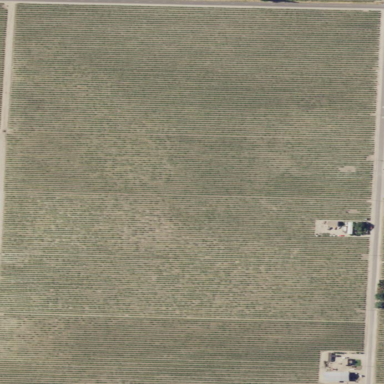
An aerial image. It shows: Beautiful vineyard in the countryside.